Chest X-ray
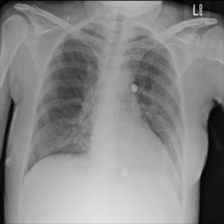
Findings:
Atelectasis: negative
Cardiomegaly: negative
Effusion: negative
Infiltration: positive
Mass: negative
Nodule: negative
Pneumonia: negative
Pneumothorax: negative
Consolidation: negative
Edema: negative
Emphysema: negative
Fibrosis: negative
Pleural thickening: negative
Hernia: negative